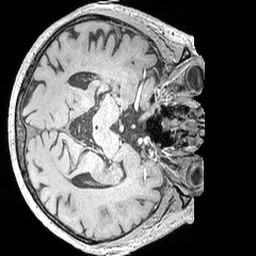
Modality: MP2RAGE
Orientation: axial
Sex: male
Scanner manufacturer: siemens
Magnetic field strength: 3 T
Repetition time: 5 s
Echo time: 0.00292 s